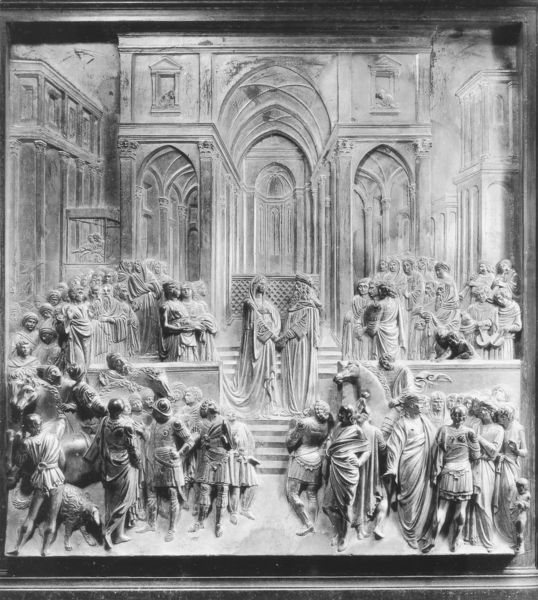
Titel: Paradiestür (Osttür)
Künstler: Lorenzo Ghiberti
Standort: Florenz, Baptisterium (EU - I - Toskana)
Schlagwörter: mann, frauen, menschen, stadt, fenster, frau, männer, säulen, gebäude, haus, hund, leute, architektur, stein, innenraum, häuser, kirche, gewand, skulptur, relief, bogen, perspektive, tribüne, zuschauer, figuren, rundbogen, treppe, könig, soldaten, metall, stufen, bronze, tor, halle, bögen, gewölbe, soldat, treffen, ritter, ehe, himel, dürer, maria, guss, kirhce, ädikula, skultpur, heirat, donatello, metallguss, vischer, geäube, esisbaeth